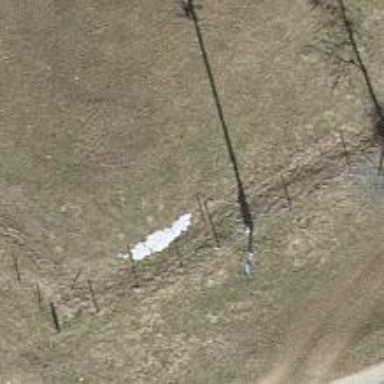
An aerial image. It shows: Pole with three cables.